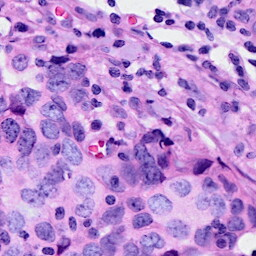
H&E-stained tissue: Breast